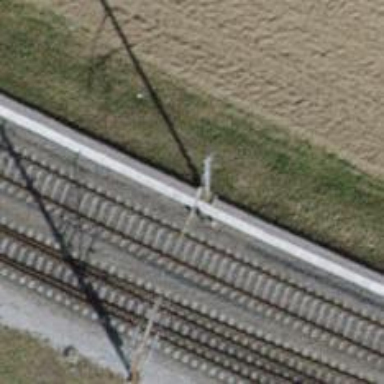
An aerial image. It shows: Single railway track with electrified contact line.